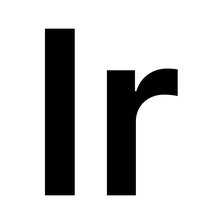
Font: Inter_SemiBold